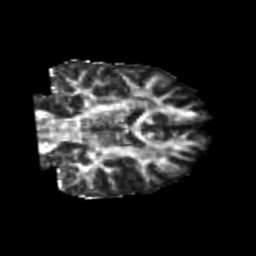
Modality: FA
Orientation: coronal
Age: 20
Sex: male
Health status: healthy
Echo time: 0.074 s